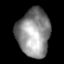
Tissue: lung
Cell type: Endothelial cells
Senescence score: 0.6221
Nuclear area (px): 1535
Mean DAPI intensity: 141.589